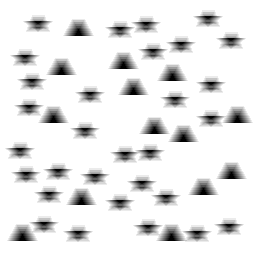
Squares: 0
Triangles: 14
Stars: 30
Total shapes: 44